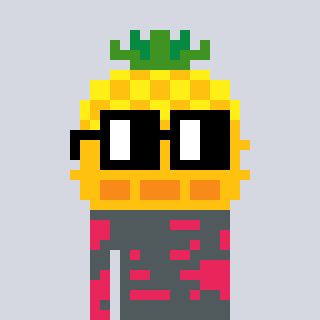
a pixel art character with square black glasses, a pineapple-shaped head and a redpinkish-colored body on a cool background